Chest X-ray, AP view. Patient: 48 years old, sex F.
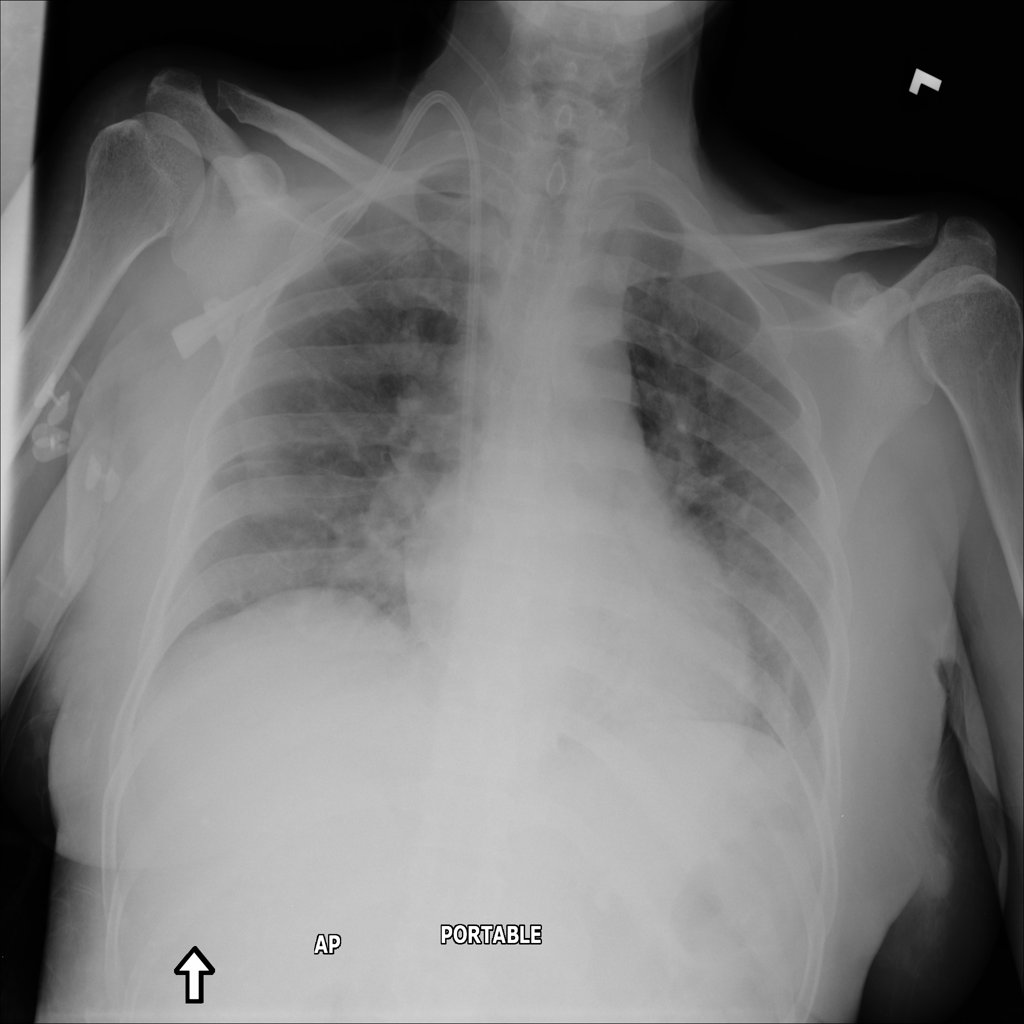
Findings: No Finding